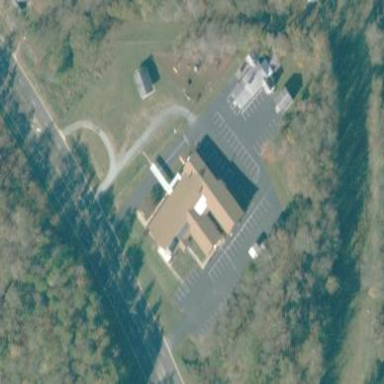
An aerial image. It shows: Beautiful church building.